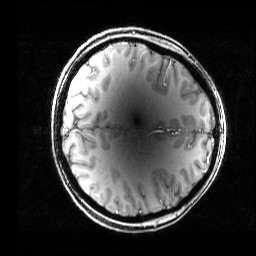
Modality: T1w
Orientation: axial
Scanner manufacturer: siemens
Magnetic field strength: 6.98 T
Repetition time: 2.5 s
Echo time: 0.00429 s